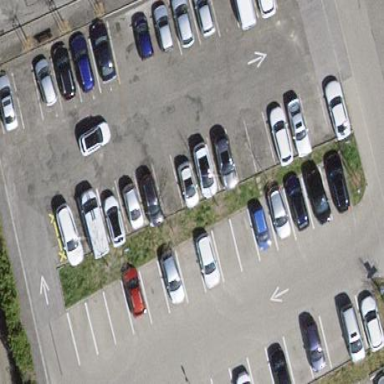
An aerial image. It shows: Parking area with surface.